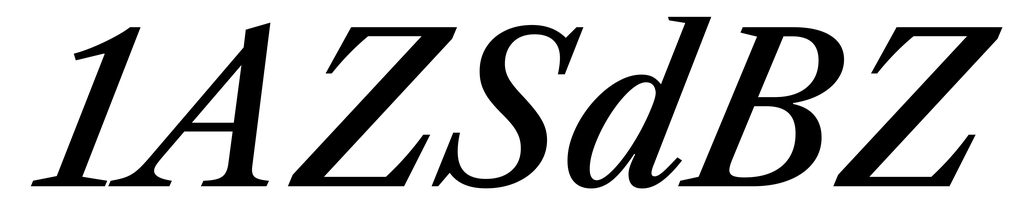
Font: LibreCaslonText-Italic_Medium_Italic